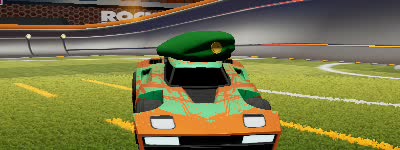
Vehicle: breakout